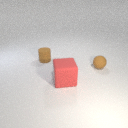
large red rubber cube to the left of small brown rubber sphere